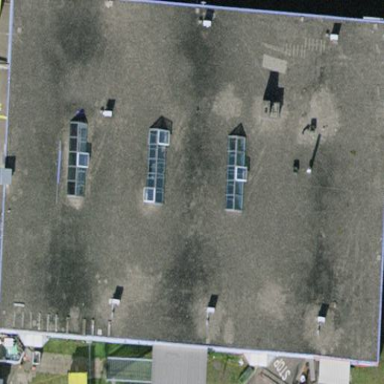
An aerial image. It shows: Retail building with flat roof.